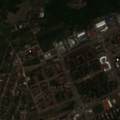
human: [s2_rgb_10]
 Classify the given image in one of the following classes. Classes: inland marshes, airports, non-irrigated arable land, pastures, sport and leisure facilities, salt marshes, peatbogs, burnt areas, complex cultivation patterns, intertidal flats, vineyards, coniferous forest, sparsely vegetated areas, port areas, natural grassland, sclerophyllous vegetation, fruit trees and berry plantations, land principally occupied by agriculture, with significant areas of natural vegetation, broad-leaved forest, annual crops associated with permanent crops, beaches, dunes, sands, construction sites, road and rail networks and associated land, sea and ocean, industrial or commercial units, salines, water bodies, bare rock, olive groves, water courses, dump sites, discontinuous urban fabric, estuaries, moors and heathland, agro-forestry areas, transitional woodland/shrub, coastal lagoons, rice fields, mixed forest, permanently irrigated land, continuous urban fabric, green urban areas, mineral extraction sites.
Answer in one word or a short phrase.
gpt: discontinuous urban fabric, industrial or commercial units, land principally occupied by agriculture, with significant areas of natural vegetation, transitional woodland/shrub